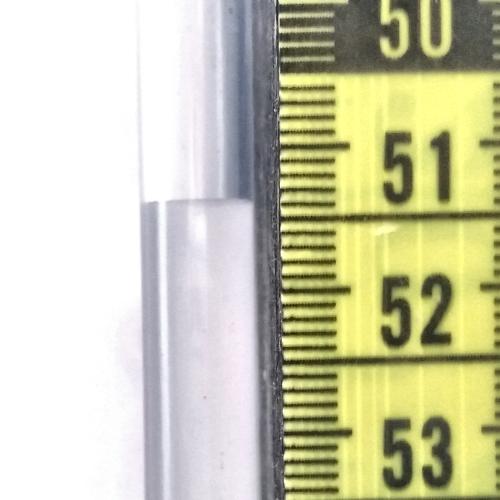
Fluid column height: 51.4 cm